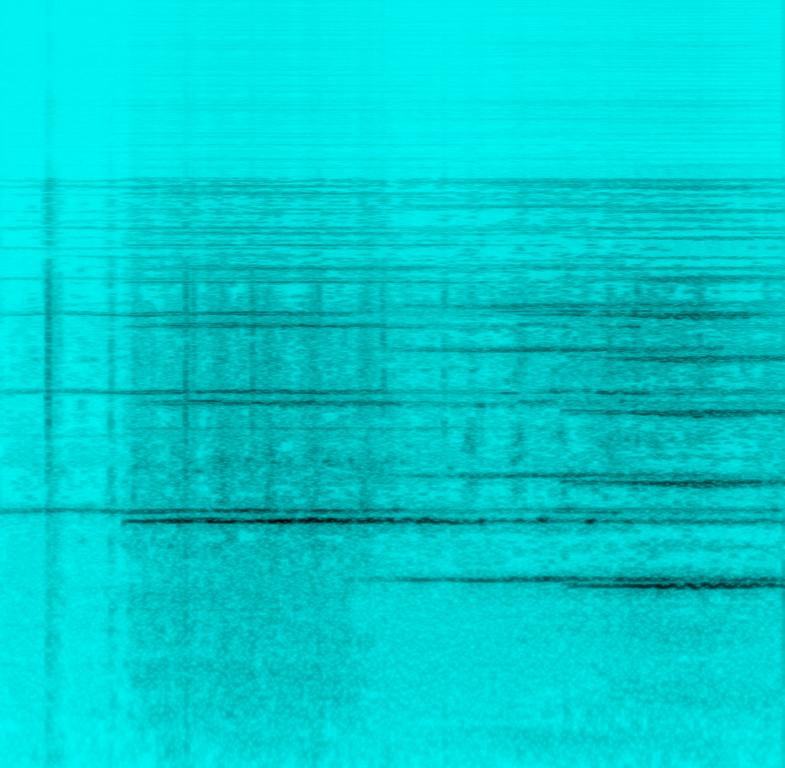
This is an excerpt from a movie soundtrack. There is a string orchestra playing an ominous tune that is full of suspense. This piece could be used in the soundtrack of a horror movie, especially during the scenes where a character is walking through a dangerous zone.